Question: I have data over 3 years that I would like to plot.
However I would like to plot each year side by side.
In order to do this, I'd like to make the date 03/17/2010 become 03/17, so that it lines up with 03/17/2011.
any ideas how to do that in R?
Here is an image of what I'd like it to look like:

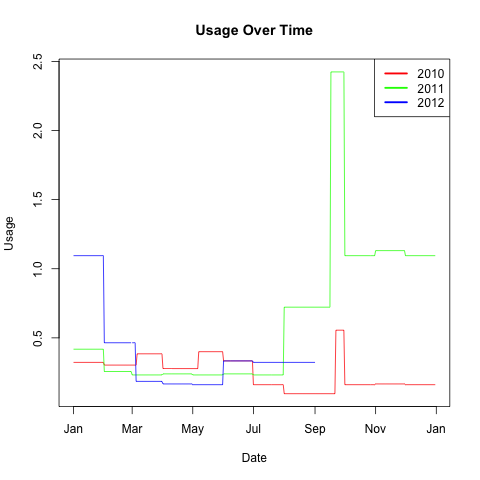
Answer: 'R' has its own 'Date' representation, which you should use. Once you convert data to 'Date' it is easy to manipulate their format using the 'format' function.
<URL>
as an example
'''
> d <- as.Date( "2010-03-17" )
> d
[1] "2010-03-17"
> format( d, format="%m/%d")
[1] "03/17"
'''
or with your data style
'''
> format( as.Date("03/17/2010", "%m/%d/%Y"), format="%m/%d")
[1] "03/17"
'''